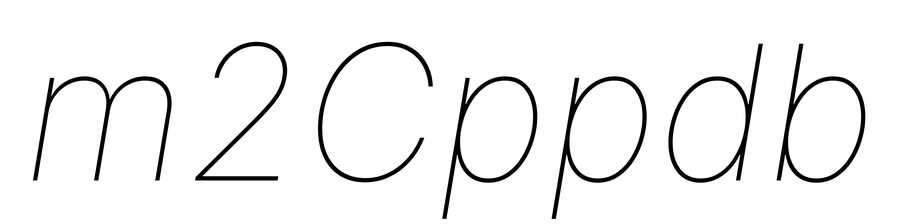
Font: Inter-Italic_Thin_Italic